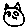
Label: cat